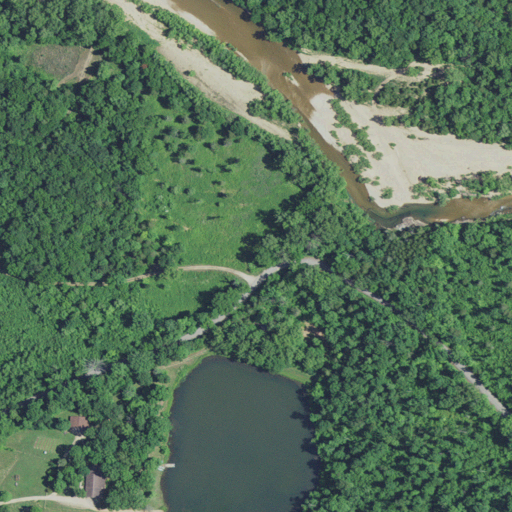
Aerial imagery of valley in Missouri named Henderson Hollow containing deciduous forest, open development, barren land, grassland, open water, and pasture